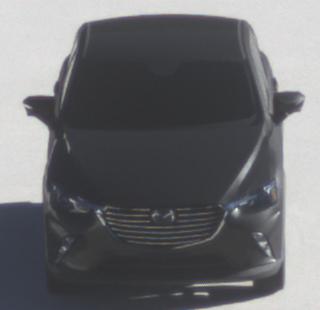
Make: Mazda
Model: CX-3 SKYACTIV-G 120
Detailed model: CX-3 (DK)
Model produced from: 2015/06
Model produced until: 2018/06
Doors: 5
Color: black
Road condition: dry road
Daytime: sunrise or sunset
Contrast: medium contrast